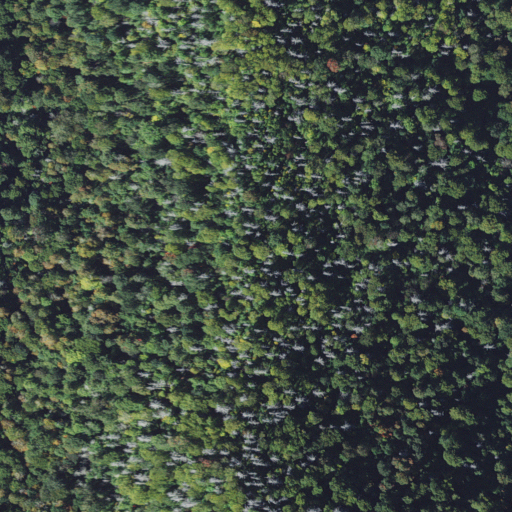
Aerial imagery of ridge(s) in North Carolina named Sprucepine Ridge containing mixed forest and deciduous forest